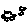
Label: car